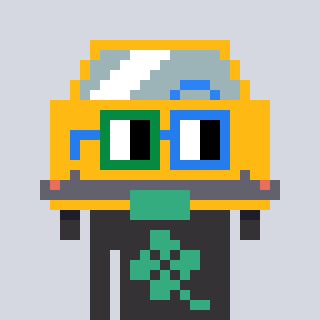
a pixel art character with square green and blue glasses, a taxi-shaped head and a grayscale-colored body on a cool background